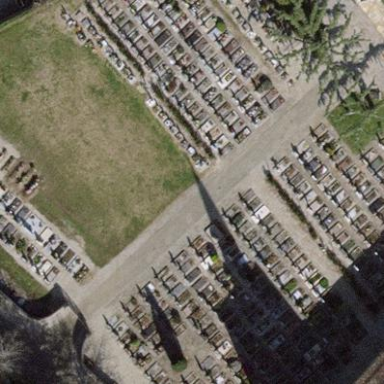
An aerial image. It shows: Graveyard.